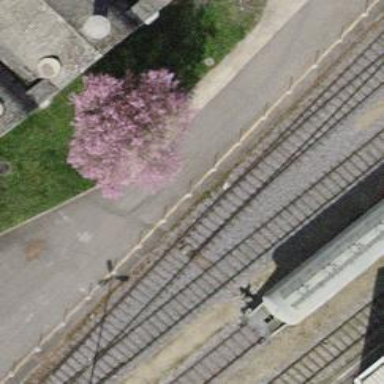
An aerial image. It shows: Railway switch.